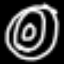
Label: donut